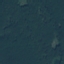
Land use / land cover: Forest